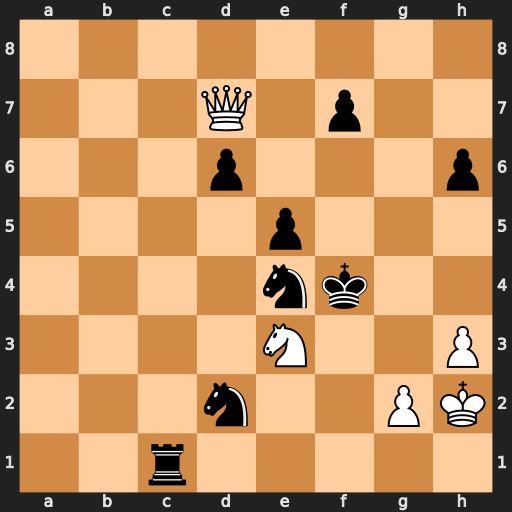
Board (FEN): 8/3Q1p2/3p3p/4p3/4nk2/4N2P/3n2PK/2r5
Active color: w
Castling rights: -
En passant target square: -
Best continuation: Nd5+ Kg5 Qg4#